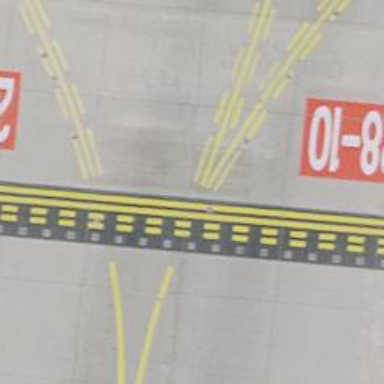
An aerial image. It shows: Runway holding position.